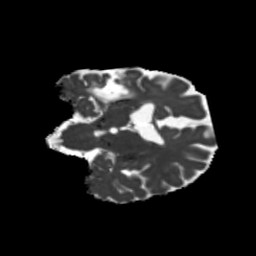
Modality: MD
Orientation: coronal
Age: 62
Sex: female
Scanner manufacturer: siemens
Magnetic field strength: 3 T
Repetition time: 5.25 s
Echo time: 0.08 s